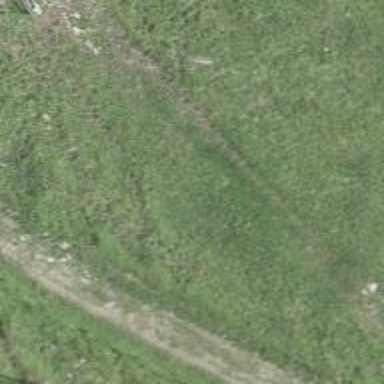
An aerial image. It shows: Track road with grade4 tracktype.